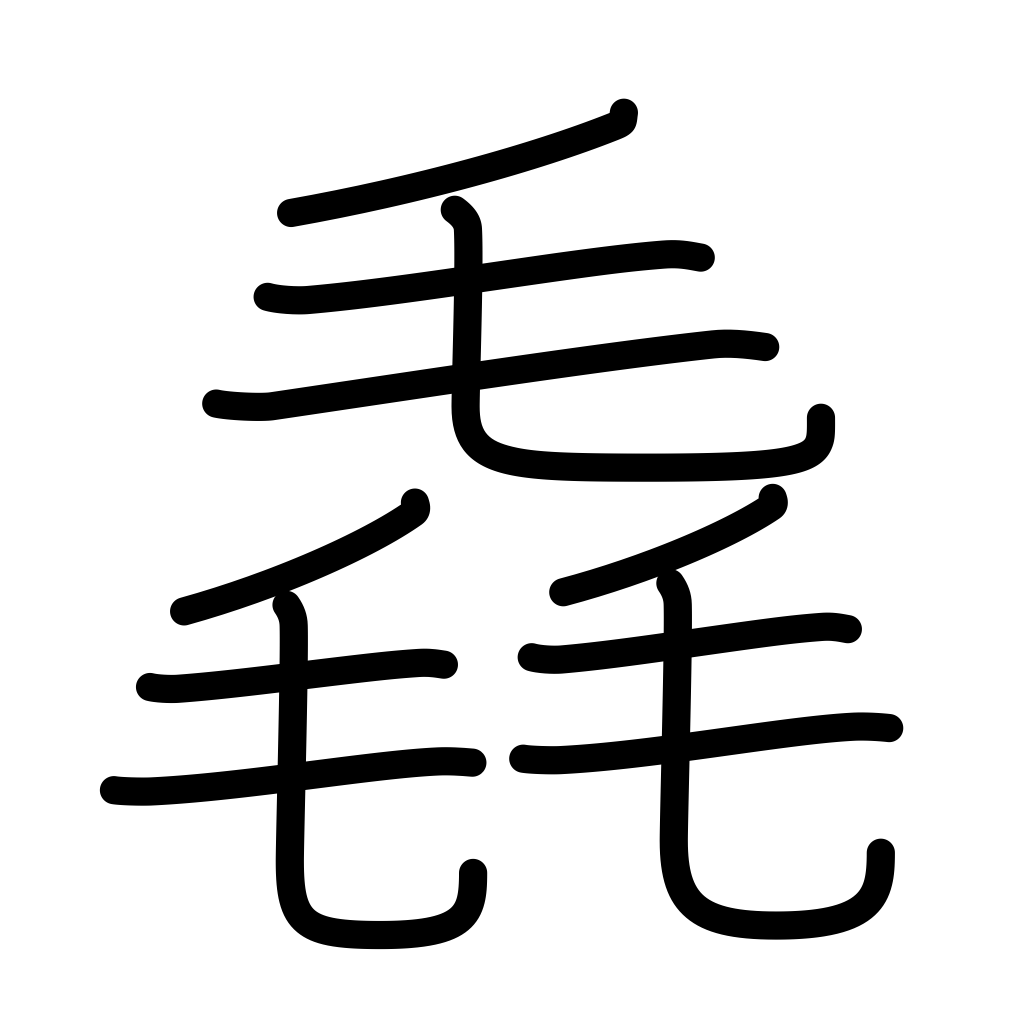
Meaning: nap, down, fluff